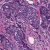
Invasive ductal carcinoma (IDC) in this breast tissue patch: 0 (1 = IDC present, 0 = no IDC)